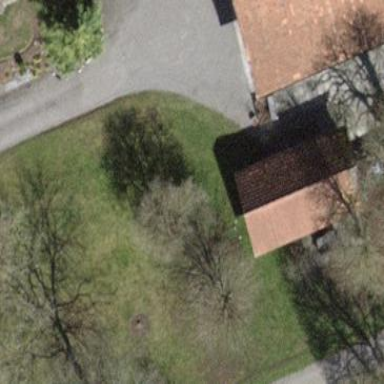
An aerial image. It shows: Building with tile roof.